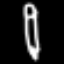
Label: pencil